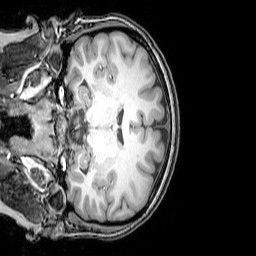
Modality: T1w
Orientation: coronal
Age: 24
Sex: female
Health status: healthy
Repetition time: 0.081 s
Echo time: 0.037 s